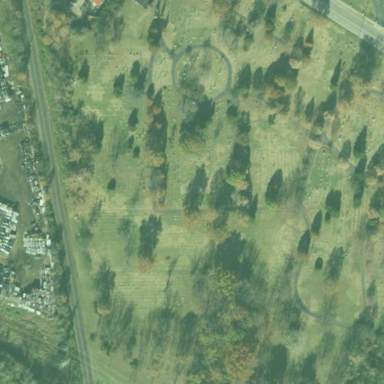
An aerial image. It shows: Cemetery.